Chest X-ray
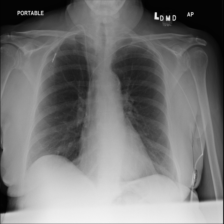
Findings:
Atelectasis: negative
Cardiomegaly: negative
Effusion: negative
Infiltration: negative
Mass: negative
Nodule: negative
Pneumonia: negative
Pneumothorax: negative
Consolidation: negative
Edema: negative
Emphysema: negative
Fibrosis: negative
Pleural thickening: positive
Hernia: negative